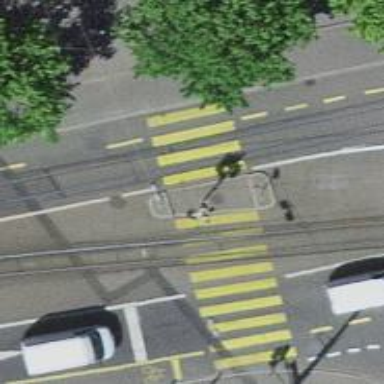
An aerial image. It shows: Road crossing with traffic signals and island.